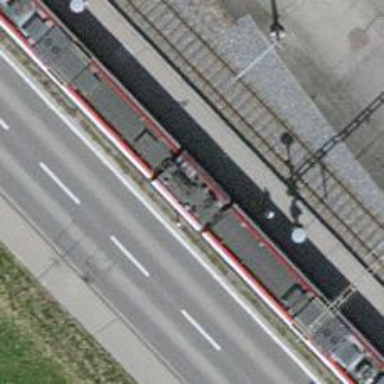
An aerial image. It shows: Public transport stop position along the railway.